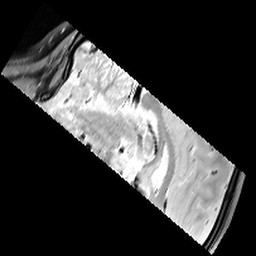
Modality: T1w
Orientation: sagittal
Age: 24
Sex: female
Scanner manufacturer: siemens
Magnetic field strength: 3 T
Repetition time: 6.5 s
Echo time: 0.016 s